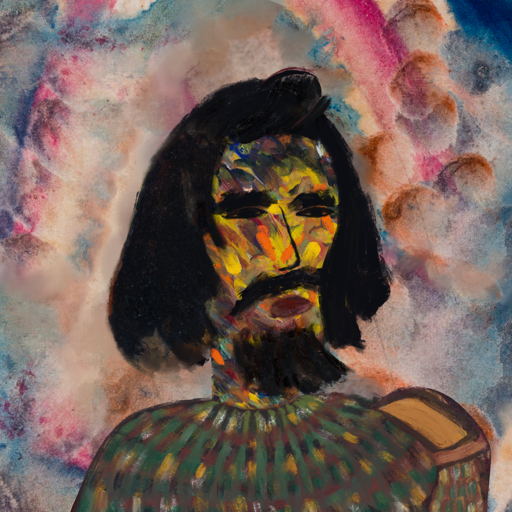
Background: Rupkatha, Head And Neck Side: An_Impression, Face Side: Mosgoul, Bust: After_Raid, Hair Side: Mosgoul, Head Accessory: Blank, Second Necklace: Blank, Necklace: Blank, Baby: Blank